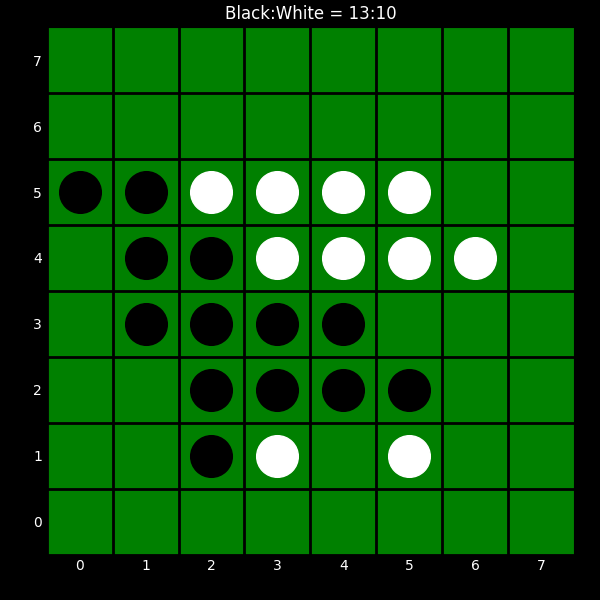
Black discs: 13
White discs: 10